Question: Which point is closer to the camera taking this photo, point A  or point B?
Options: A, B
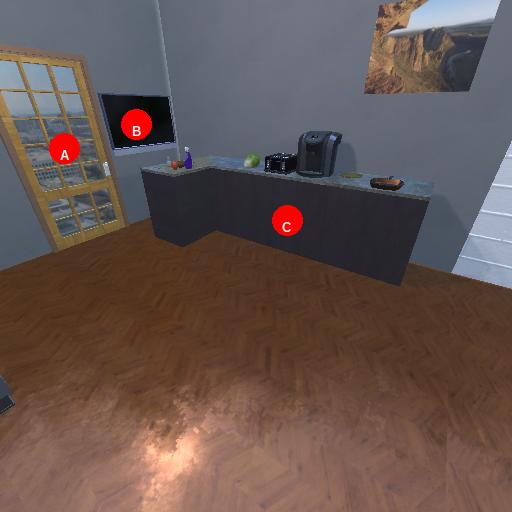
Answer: A